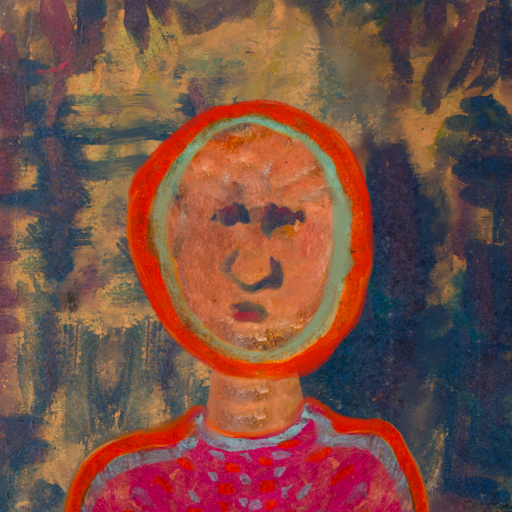
Background: InTheSun, Head And Neck Front: Boggyland, Face Front: In_The_Sun, Bust: Sisters, Hair Front: Sisters, Head Accessory: Blank, Second Necklace: Blank, Necklace: Blank, Baby: Blank